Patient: sex F, age 62
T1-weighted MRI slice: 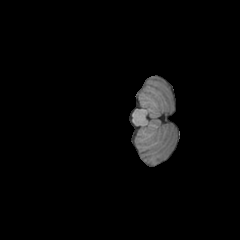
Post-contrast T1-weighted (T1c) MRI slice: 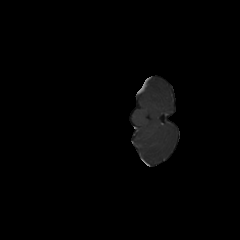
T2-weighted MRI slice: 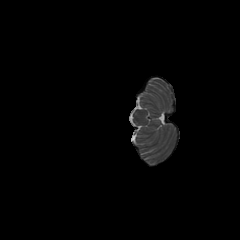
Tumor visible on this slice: no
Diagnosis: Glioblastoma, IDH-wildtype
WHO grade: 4